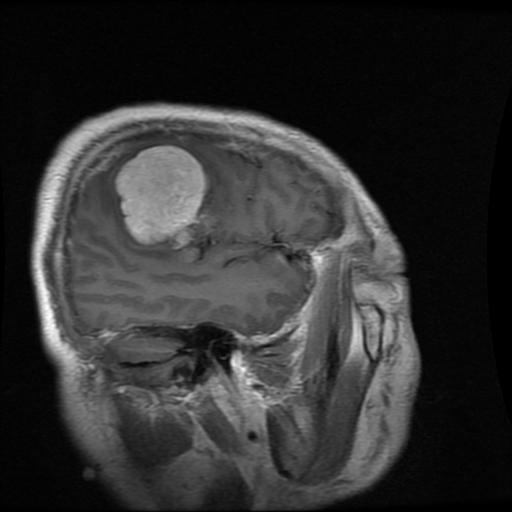
Label: meningioma